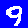
Digit: 9